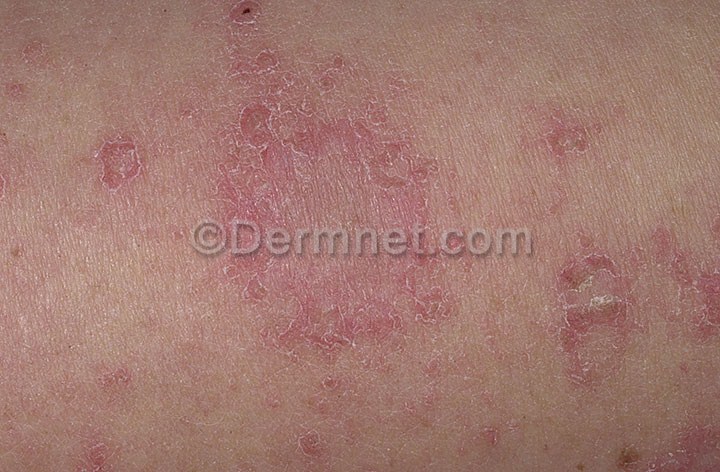
Disease: Eczema Photos